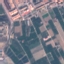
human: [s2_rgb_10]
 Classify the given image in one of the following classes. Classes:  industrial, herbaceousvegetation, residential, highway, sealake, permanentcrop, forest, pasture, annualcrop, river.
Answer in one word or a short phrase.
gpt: PermanentCrop